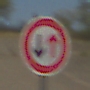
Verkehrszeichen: VorrangDesGegenverkehrs
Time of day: MorningAfternoon
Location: Outdoor (Nature)
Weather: PartlyCloudy
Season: NotSpecified
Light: Natural